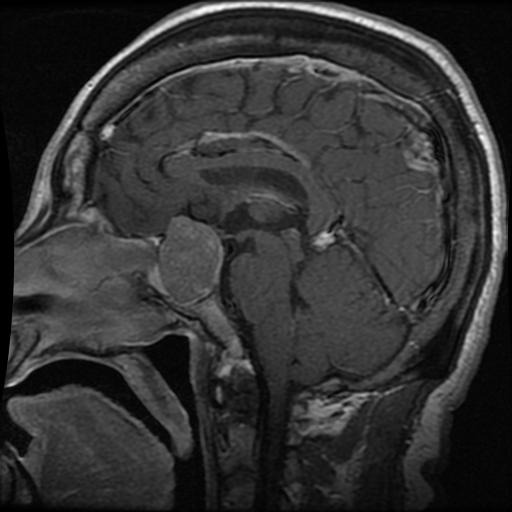
Label: pituitary